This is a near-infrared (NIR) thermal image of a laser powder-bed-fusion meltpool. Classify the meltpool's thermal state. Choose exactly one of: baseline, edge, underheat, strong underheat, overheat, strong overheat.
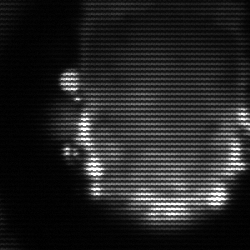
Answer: baseline